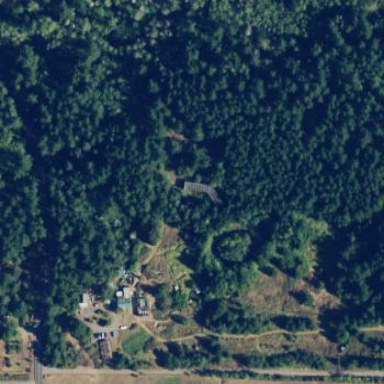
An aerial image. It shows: Animal shelter.